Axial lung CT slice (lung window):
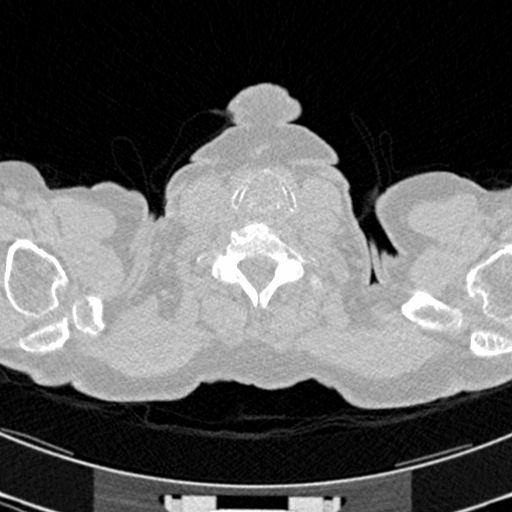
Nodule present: no